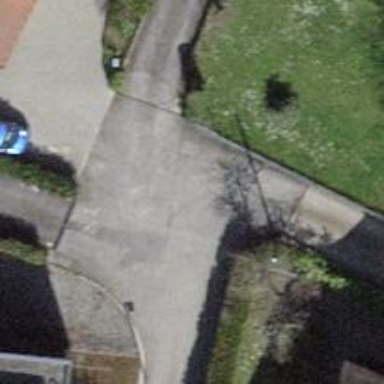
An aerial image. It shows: Concrete service road.